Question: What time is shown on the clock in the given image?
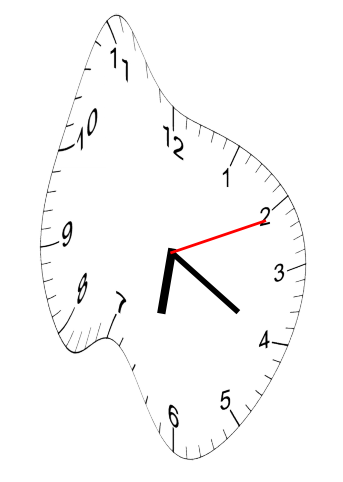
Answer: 06:20:11